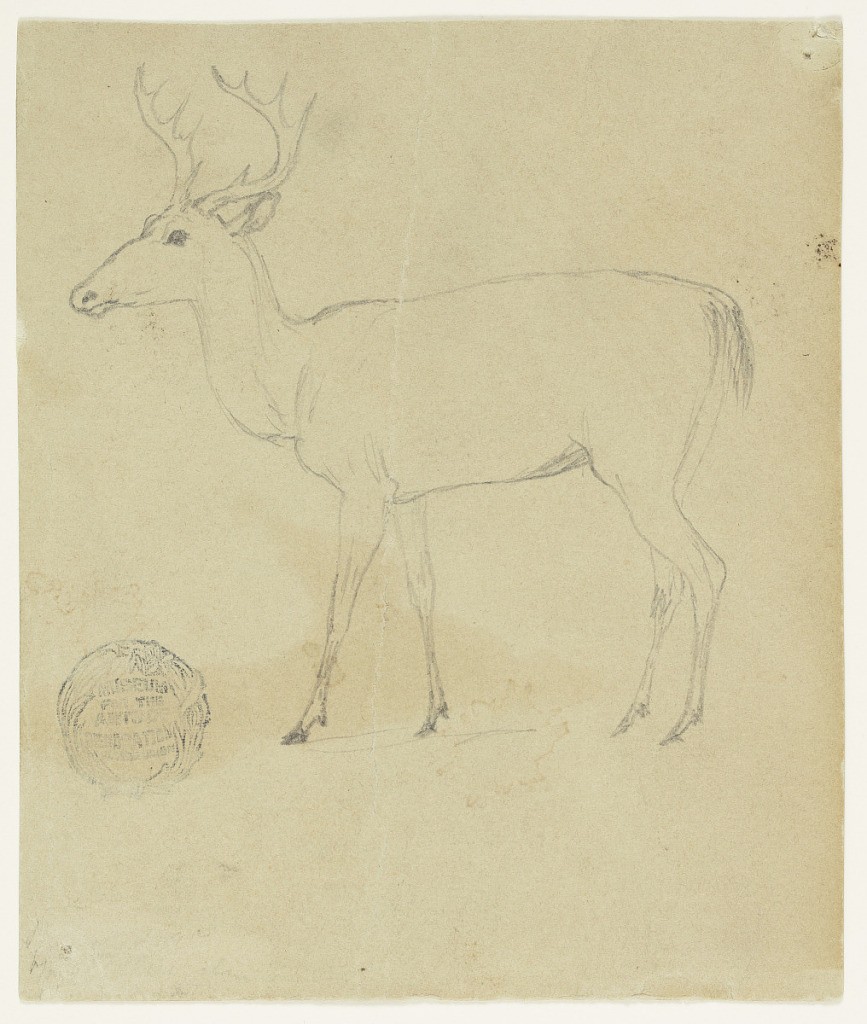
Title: A Standing Stag
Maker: Frederic Edwin Church, American, 1826–1900
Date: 1846–56
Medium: Graphite on beige wove paper
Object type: Drawing
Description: Figure sketch of a standing stag in left profile. His antlers have five points apiece, designating him as a "ten-point buck." His head turns slightly towards us, as if he's heard our approach.